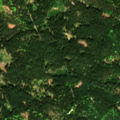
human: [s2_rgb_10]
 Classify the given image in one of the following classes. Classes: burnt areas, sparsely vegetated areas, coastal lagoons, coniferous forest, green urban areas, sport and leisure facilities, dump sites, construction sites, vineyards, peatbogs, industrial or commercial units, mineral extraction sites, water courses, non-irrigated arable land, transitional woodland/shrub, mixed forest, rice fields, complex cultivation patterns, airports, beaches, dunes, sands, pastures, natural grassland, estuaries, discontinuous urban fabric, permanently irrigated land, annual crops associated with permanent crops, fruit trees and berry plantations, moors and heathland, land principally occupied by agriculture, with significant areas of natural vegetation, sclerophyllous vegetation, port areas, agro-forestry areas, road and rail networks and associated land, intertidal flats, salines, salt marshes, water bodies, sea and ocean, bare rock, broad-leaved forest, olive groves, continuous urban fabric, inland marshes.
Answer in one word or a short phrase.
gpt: coniferous forest